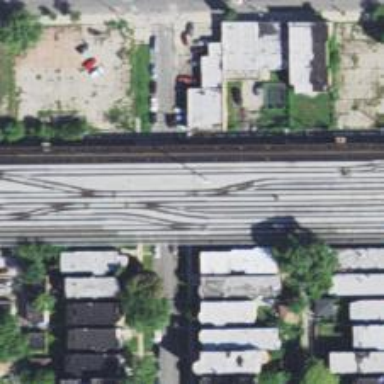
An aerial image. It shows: Bridge over electrified rail yard.